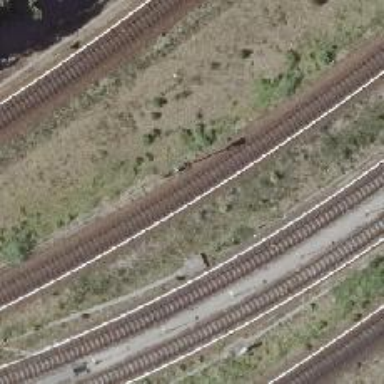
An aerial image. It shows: Railway signal.